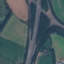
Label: Highway